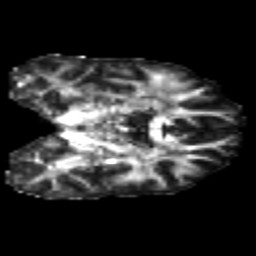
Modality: FA
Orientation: coronal
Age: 24
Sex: male
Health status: healthy
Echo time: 0.074 s